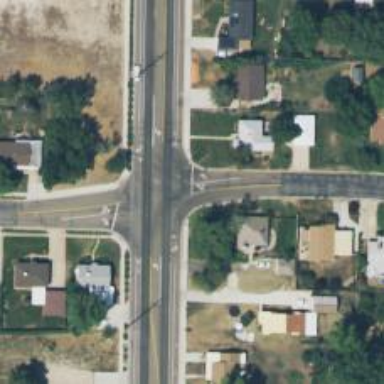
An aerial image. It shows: Road with stop sign.